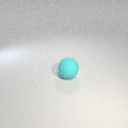
large cyan rubber sphere